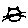
Label: cat